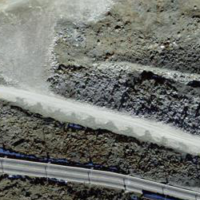
EUNIS habitat code: 48
Species observed at this site:
Silene acaulis